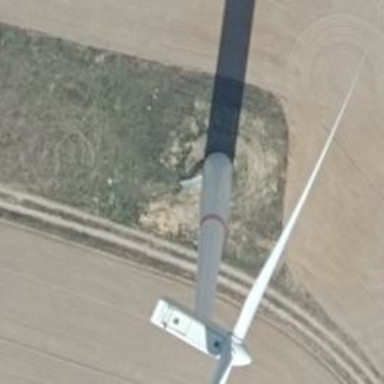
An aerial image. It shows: Wind generator of the horizontal axis type made by Vestas.